Field crop: maize
Growth stage: 2
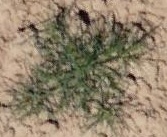
Species: salsola